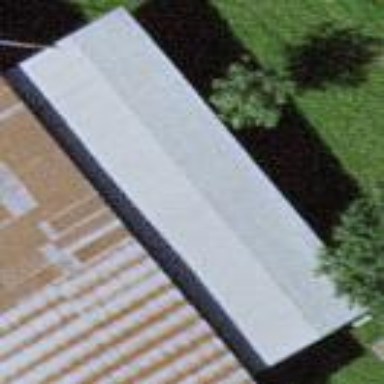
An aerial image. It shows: View of roof of building.